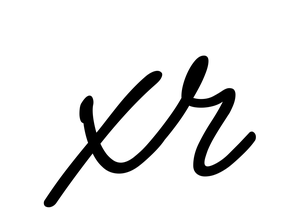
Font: MeowScript-Regular